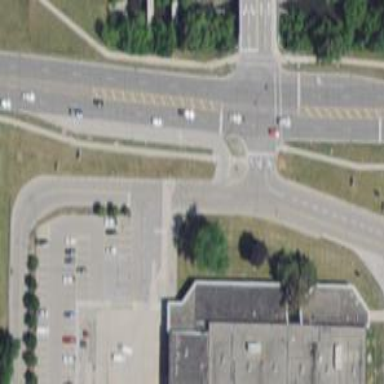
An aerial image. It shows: Secondary link road with separate sidewalk.